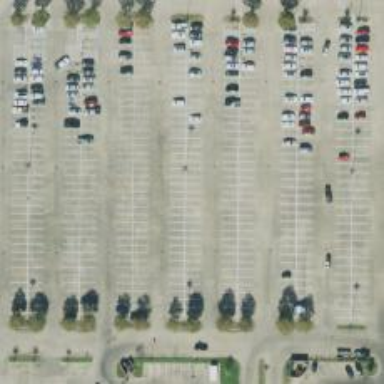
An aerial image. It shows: Parking space is available.